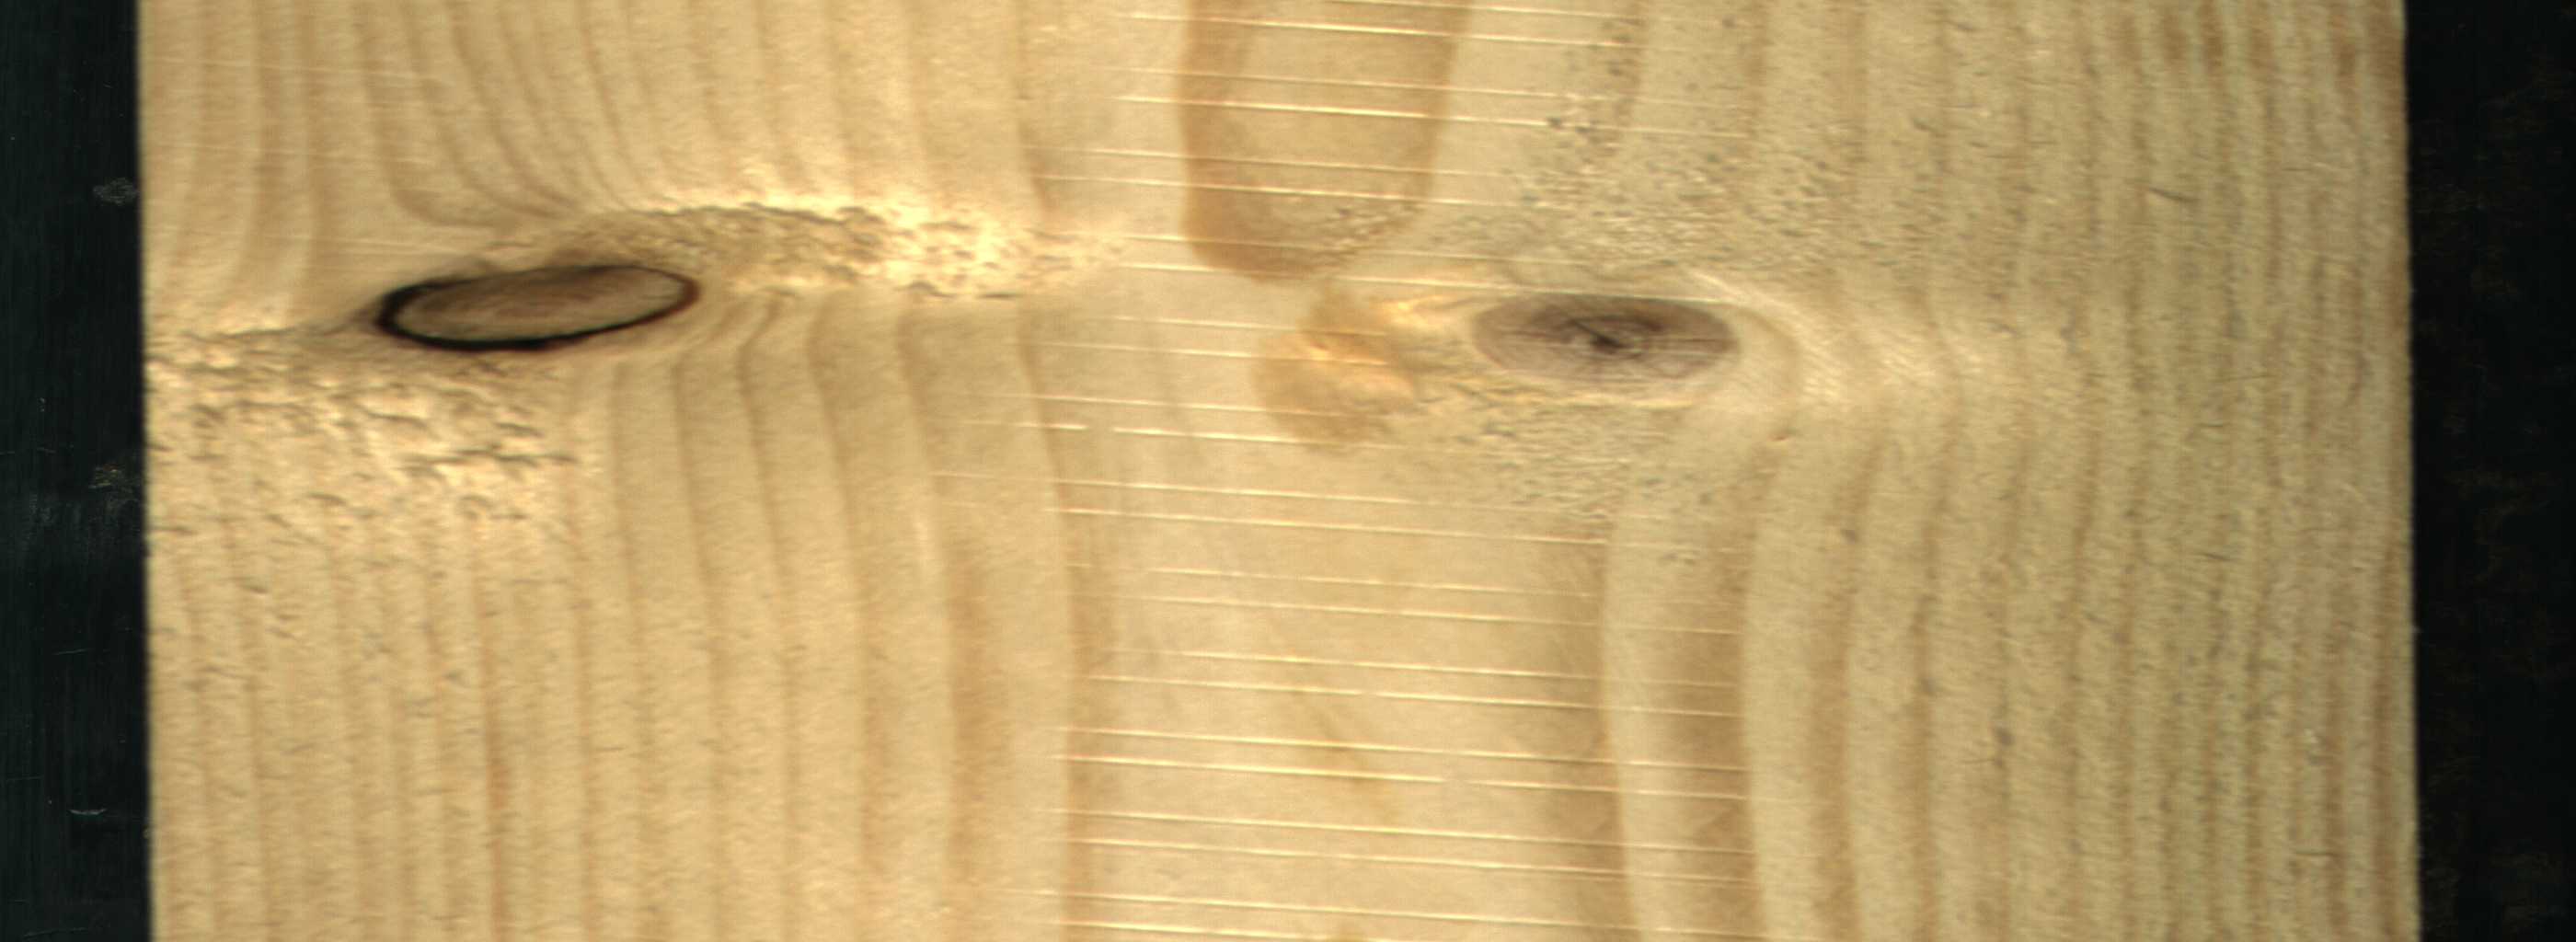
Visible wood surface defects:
knot_with_crack
Dead_Knot